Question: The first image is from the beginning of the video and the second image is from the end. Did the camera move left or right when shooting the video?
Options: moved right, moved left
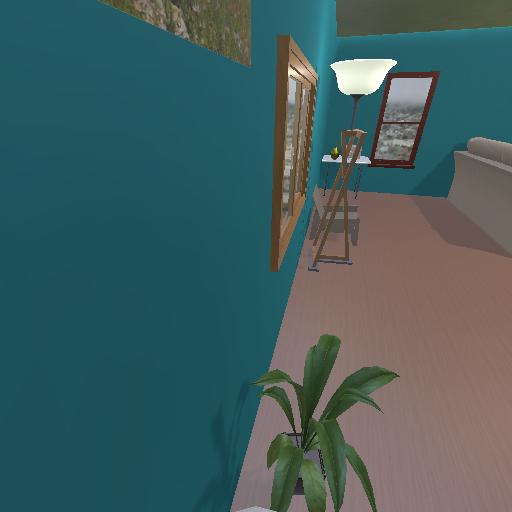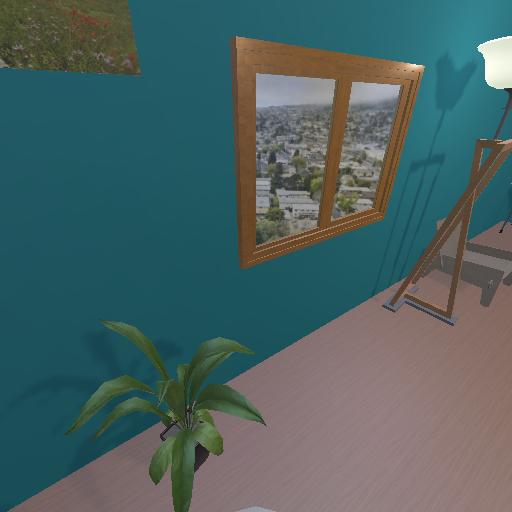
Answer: moved right